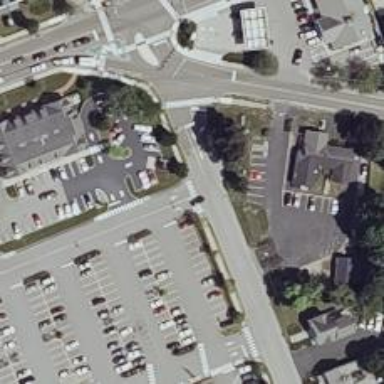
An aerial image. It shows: Marked crossing on the road.